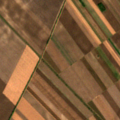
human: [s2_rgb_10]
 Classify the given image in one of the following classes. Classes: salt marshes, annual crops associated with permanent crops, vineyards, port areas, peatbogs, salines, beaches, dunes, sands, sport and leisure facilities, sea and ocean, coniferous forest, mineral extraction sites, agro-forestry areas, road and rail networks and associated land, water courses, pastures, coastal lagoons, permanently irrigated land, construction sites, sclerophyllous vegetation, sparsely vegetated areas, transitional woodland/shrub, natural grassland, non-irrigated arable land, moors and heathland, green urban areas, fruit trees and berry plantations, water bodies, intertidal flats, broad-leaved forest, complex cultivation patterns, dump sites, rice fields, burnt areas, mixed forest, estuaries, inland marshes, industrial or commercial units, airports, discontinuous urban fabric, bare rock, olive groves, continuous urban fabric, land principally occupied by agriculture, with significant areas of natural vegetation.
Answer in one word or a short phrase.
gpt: non-irrigated arable land